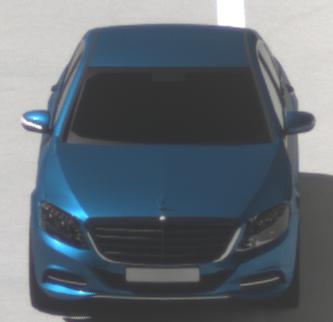
Make: Mercedes-Benz
Model: S 400 HYBRID
Detailed model: S-Class (222) Limousine
Model produced from: 2013/05
Model produced until: 2015/04
Doors: 4
Color: blue
Road condition: dry road
Daytime: midday
Contrast: high contrast